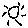
Label: sun